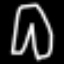
Label: pants